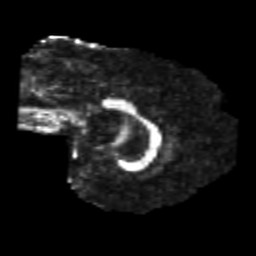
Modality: FA
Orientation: sagittal
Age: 24
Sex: male
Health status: healthy
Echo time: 0.074 s